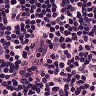
Metastatic tissue present: no